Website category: movie
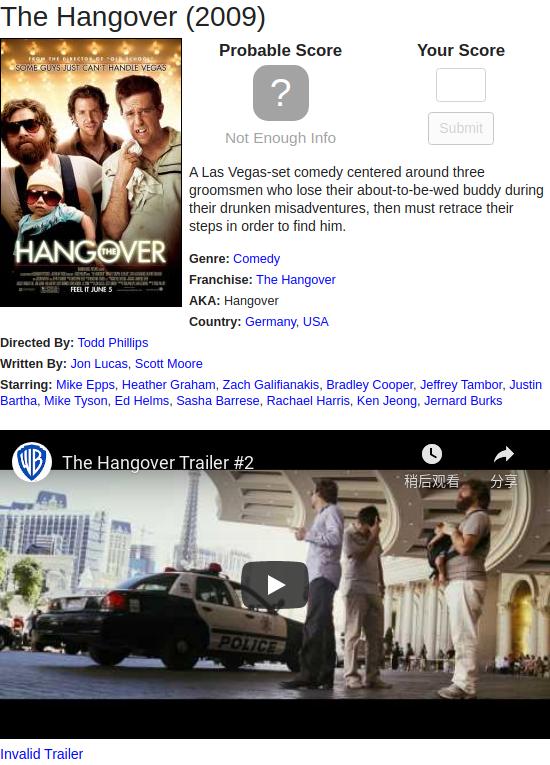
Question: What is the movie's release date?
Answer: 2009

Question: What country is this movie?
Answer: Germany

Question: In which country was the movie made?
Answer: Germany

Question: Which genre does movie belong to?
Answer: Comedy

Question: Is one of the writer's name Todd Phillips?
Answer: no

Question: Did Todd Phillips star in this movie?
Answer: no

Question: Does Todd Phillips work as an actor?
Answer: no

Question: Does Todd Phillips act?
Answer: no

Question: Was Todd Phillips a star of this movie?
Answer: no

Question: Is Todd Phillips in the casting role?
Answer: no

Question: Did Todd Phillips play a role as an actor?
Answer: no

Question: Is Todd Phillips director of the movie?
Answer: yes

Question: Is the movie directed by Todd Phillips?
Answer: yes

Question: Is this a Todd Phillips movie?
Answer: yes

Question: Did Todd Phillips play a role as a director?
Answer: yes

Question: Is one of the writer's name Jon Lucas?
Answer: yes

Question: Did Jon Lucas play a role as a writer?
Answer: yes

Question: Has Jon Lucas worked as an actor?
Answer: no

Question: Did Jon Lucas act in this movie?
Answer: no

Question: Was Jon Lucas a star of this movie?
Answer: no

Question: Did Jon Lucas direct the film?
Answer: no

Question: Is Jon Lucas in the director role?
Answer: no

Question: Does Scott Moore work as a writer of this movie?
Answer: yes

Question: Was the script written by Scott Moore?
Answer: yes

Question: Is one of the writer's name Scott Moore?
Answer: yes

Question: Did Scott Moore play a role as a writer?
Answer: yes

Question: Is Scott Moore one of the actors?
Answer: no

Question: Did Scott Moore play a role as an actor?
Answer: no

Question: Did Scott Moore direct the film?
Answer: no

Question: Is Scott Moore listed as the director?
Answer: no

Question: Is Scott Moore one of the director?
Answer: no

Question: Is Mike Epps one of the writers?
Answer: no

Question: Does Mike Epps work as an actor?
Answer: yes

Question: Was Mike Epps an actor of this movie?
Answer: yes

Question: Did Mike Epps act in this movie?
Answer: yes

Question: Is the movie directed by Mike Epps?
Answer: no

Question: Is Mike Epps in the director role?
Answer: no

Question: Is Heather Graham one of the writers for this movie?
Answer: no

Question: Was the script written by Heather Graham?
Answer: no

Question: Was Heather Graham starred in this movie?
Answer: yes

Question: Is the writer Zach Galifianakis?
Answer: no

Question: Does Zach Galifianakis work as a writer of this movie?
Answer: no

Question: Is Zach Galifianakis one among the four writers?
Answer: no

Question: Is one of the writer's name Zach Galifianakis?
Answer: no

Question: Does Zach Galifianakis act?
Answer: yes

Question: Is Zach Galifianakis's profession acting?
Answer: yes

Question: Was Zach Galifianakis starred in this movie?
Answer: yes

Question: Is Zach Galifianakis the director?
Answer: no

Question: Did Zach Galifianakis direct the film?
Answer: no

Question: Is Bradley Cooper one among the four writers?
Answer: no

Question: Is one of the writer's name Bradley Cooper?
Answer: no

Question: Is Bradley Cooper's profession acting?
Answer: yes

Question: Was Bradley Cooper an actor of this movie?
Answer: yes

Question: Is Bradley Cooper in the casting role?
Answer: yes

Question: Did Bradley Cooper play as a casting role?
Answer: yes

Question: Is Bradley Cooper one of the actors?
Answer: yes

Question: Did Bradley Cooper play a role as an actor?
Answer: yes

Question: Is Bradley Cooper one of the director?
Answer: no

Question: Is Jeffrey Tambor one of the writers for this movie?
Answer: no

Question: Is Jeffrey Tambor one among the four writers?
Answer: no

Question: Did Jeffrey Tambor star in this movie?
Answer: yes

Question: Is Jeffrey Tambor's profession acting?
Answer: yes

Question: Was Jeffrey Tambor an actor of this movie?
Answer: yes

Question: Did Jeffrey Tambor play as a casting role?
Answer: yes